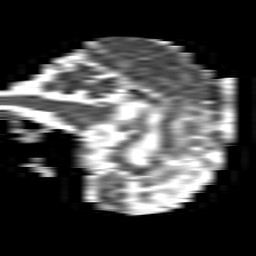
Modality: ADC
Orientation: sagittal
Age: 64
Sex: female
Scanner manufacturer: philips
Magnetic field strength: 1.5 T
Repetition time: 3.136 s
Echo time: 0.06922 s